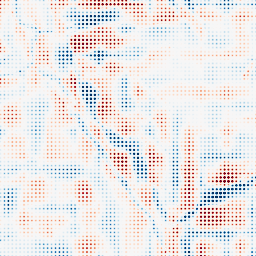
Category: wavelet
Decomposition family: wavelet_reverse_biorthogonal
Decomposition parameters: wavelet: rbio2.4
level: 5
Upsampling method: sinc_blackman
Upsampling parameters: scale: 8
kernel_size: 4
Upsampling scale: 8